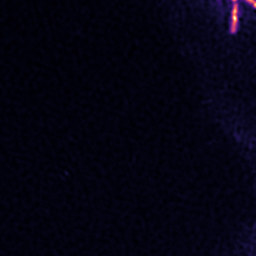
Label: Super-resolution ER image